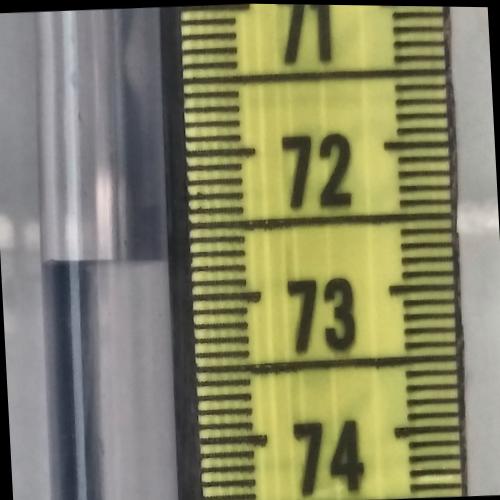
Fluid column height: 72.7 cm